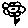
Label: flower